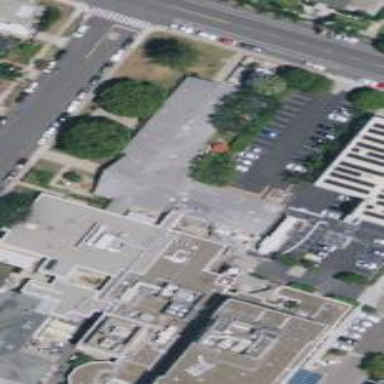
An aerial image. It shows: Hospital building.